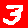
Digit: 3